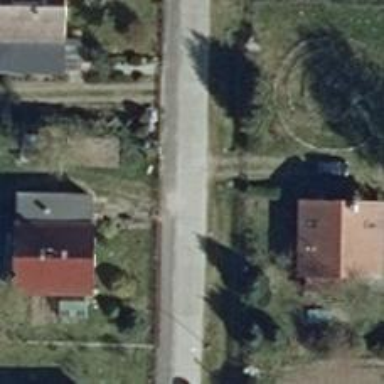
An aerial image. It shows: Residential road paved with concrete.